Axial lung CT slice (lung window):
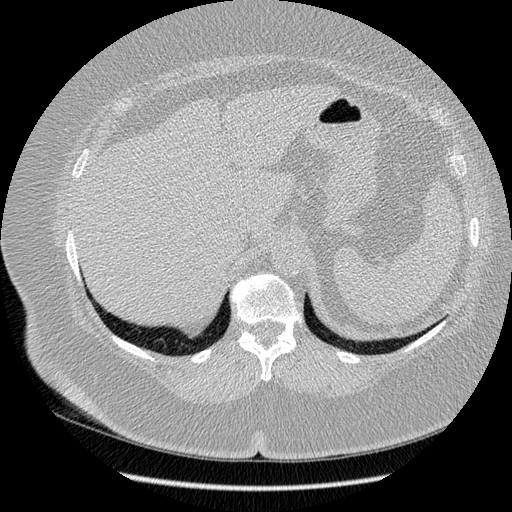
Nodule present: no